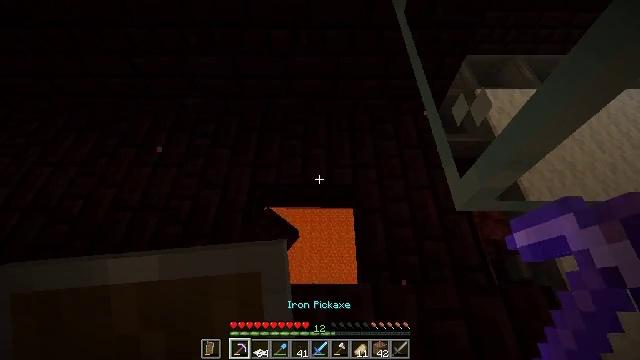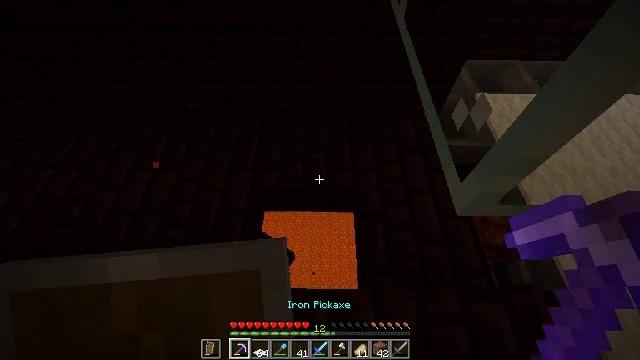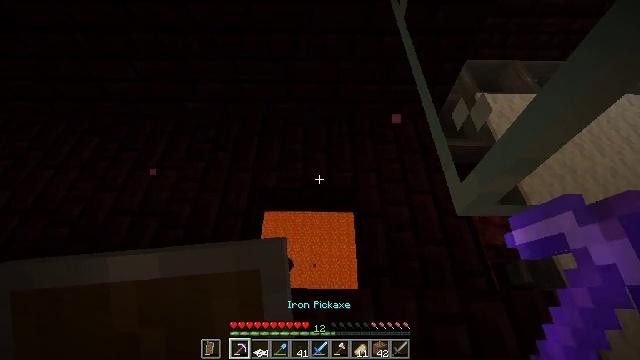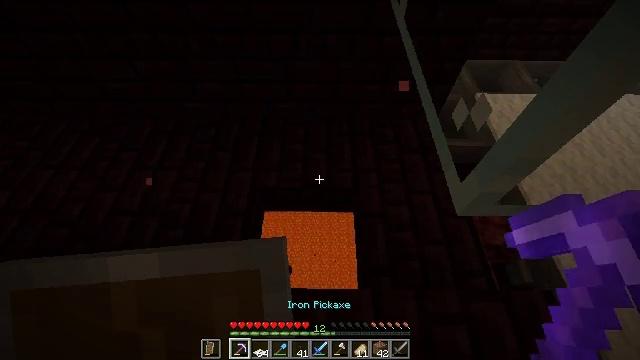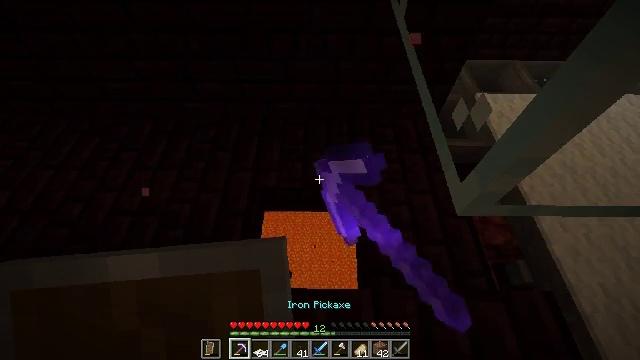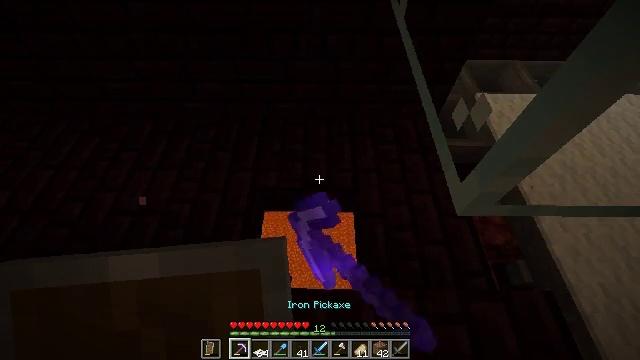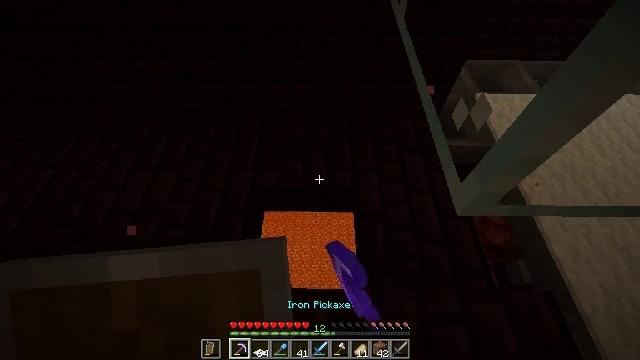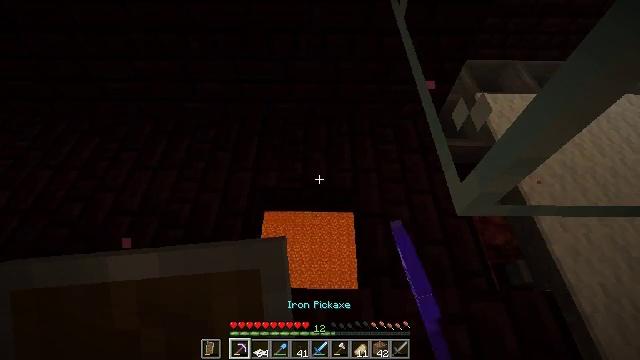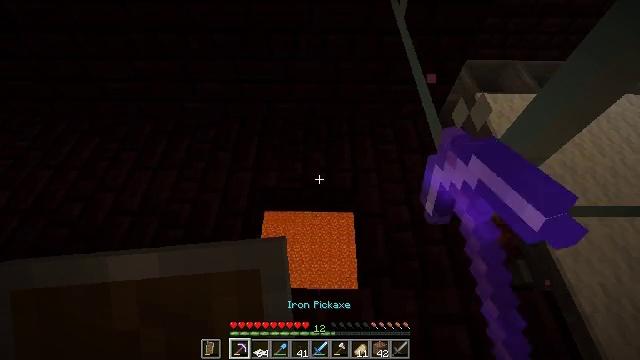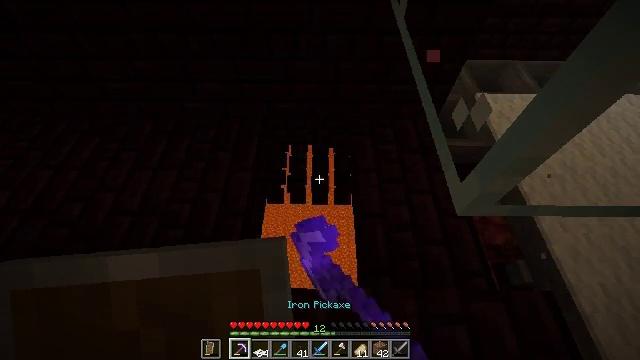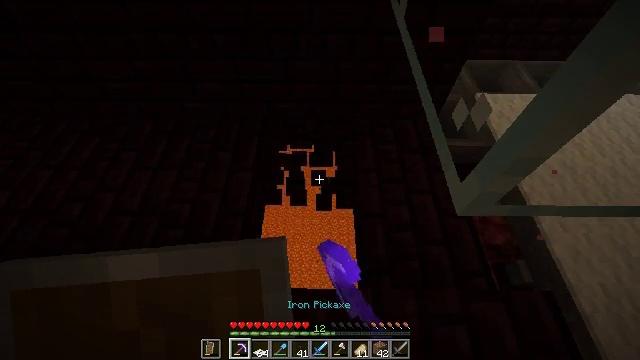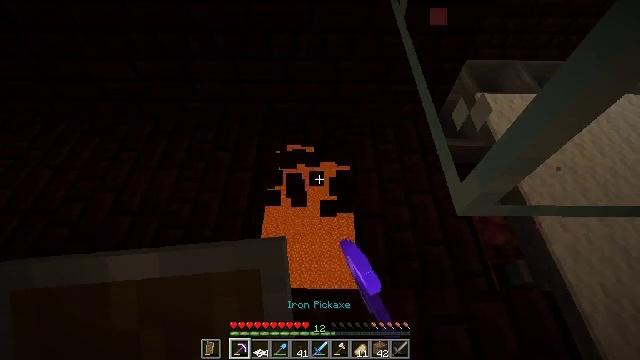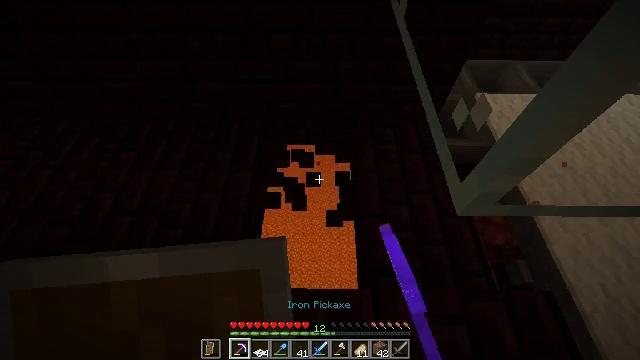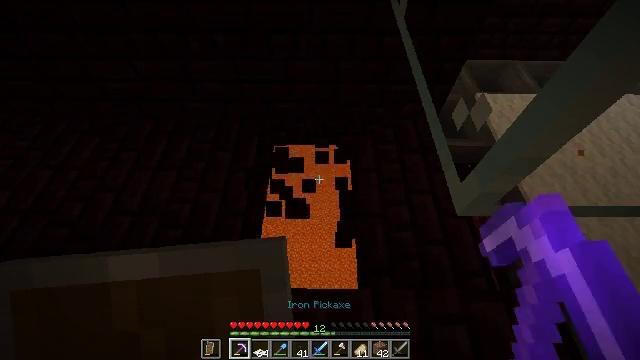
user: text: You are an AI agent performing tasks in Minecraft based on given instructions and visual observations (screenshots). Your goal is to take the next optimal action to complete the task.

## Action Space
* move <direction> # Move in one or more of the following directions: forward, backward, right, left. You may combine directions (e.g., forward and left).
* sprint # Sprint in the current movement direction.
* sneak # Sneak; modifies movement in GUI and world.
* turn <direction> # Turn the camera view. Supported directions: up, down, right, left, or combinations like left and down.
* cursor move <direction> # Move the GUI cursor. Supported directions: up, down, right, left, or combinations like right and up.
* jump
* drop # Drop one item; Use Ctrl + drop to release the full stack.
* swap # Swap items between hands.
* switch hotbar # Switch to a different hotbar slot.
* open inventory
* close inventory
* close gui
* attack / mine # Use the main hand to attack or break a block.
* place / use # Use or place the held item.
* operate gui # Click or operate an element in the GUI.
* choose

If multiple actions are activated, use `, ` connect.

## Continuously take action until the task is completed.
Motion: motion action
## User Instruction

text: Remove the nether brick slab from its place.
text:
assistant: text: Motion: no_op
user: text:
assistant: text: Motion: no_op
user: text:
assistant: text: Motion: attack / mine
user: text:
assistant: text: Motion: attack / mine
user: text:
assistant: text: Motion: attack / mine
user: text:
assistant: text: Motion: attack / mine
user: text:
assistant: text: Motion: attack / mine
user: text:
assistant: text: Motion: attack / mine
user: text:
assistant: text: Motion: attack / mine
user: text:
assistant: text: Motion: attack / mine
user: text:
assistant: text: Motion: attack / mine
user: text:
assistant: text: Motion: attack / mine
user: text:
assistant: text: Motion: attack / mine
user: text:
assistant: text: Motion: attack / mine